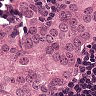
Metastatic tissue present: yes